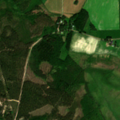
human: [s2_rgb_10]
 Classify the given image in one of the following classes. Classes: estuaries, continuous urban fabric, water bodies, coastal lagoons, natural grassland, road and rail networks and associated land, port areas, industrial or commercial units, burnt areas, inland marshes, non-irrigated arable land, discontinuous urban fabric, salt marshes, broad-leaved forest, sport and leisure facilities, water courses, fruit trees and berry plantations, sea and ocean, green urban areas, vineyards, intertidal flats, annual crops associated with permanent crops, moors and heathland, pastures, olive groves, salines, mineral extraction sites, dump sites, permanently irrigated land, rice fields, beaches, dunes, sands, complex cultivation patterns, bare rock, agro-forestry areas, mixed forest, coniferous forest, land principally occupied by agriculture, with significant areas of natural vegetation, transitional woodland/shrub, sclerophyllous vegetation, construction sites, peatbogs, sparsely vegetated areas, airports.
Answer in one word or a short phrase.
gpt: non-irrigated arable land, coniferous forest, mixed forest, transitional woodland/shrub